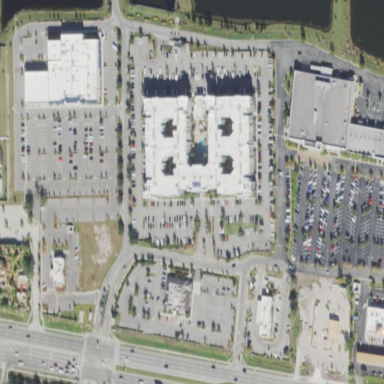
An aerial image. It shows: Retail area.